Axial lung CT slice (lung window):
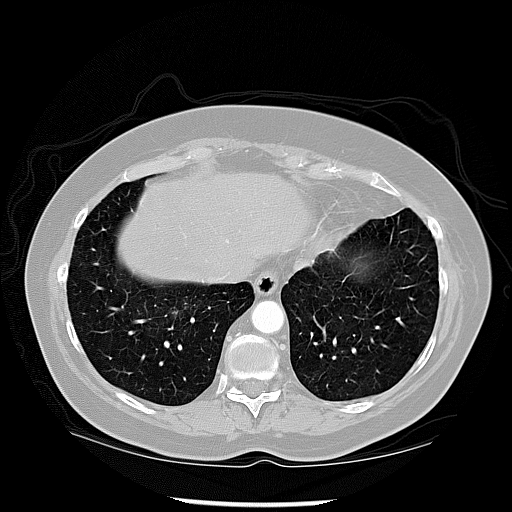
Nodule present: no